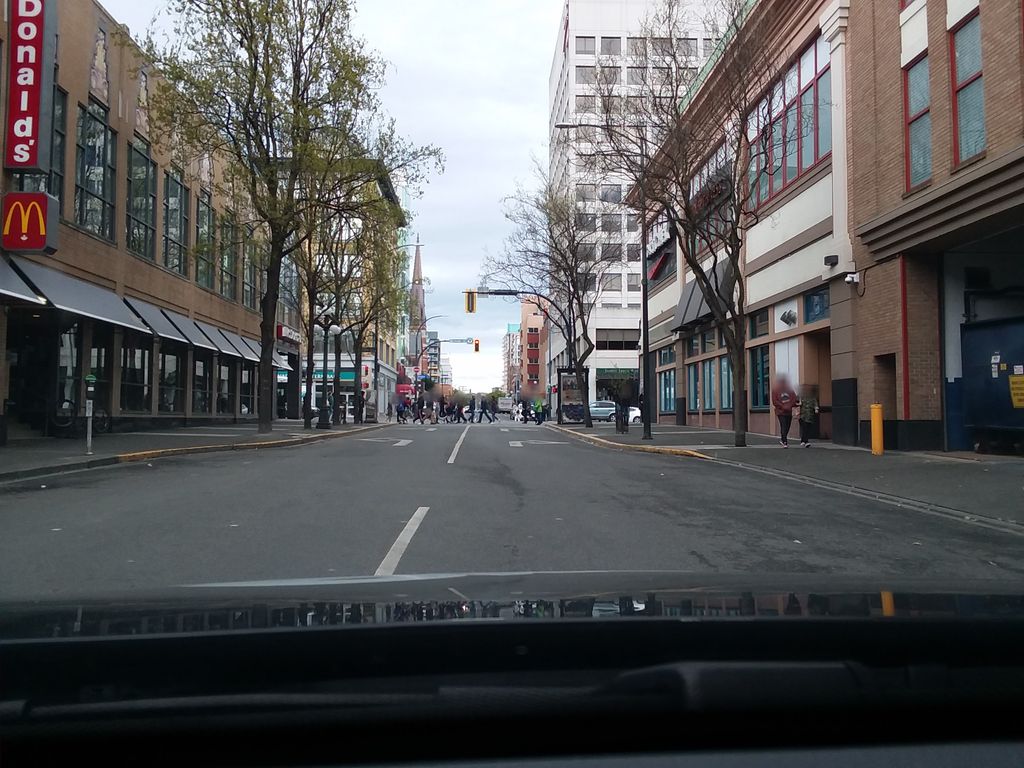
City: victoria